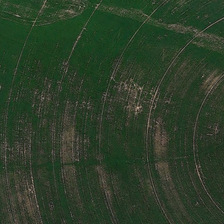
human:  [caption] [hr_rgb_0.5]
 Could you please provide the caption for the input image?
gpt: it is a piece of green meadow .

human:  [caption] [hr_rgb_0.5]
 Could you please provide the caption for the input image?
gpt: it is a piece of green meadow .

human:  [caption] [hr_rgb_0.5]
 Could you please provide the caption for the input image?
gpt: it is a piece of green meadow .

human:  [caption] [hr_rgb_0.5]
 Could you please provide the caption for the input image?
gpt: it is a piece of green meadow .

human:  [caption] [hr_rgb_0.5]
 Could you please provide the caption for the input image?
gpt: it is a piece of green meadow .